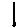
Label: line